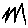
Label: zigzag